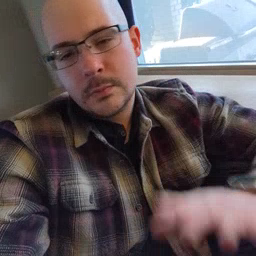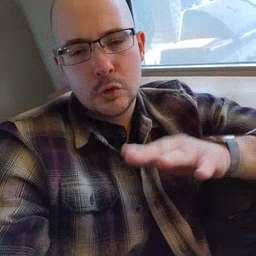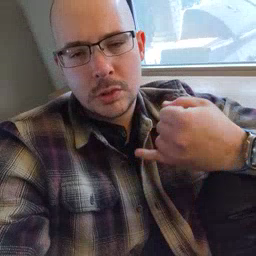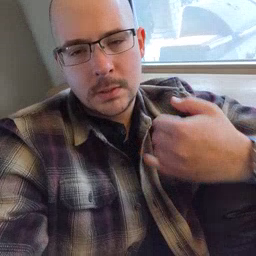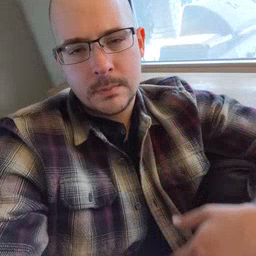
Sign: jeans